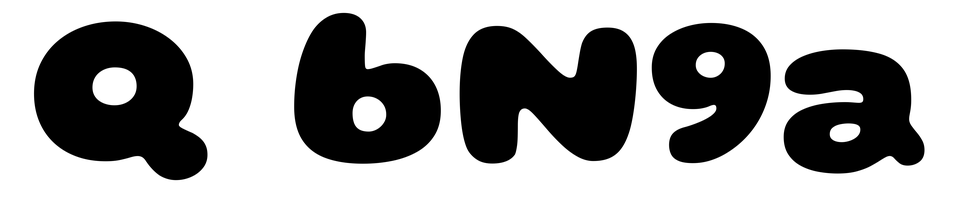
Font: Gluten_ExtraBold